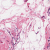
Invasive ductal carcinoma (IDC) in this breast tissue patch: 0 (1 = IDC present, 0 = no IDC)